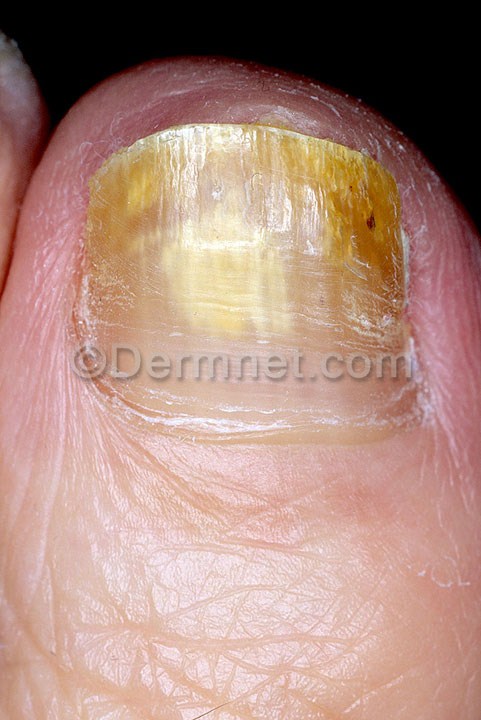
Disease: Nail Fungus and other Nail Disease